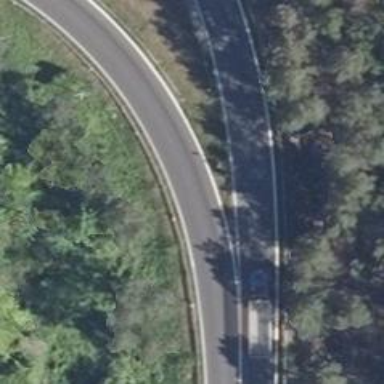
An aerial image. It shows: Asphalt motorway link.